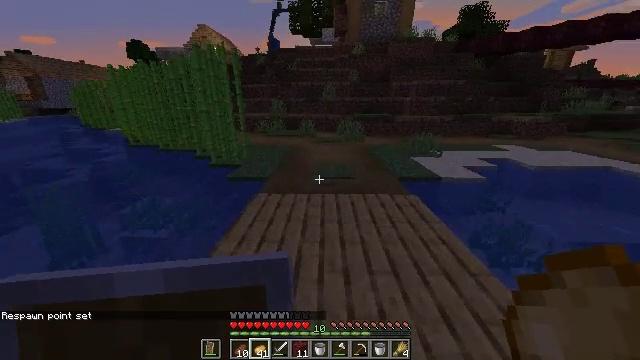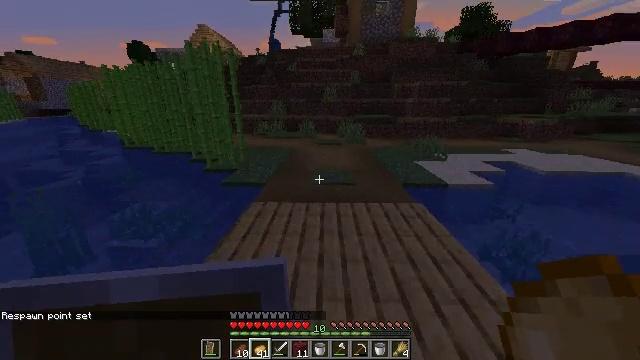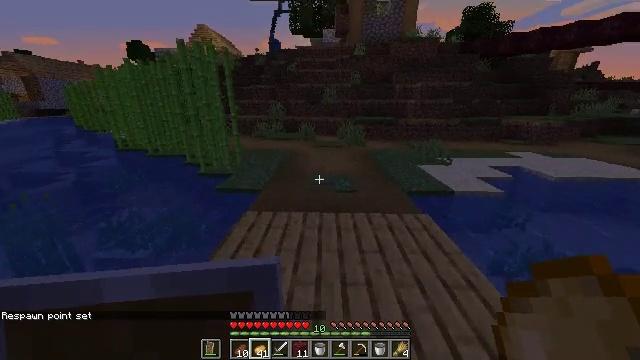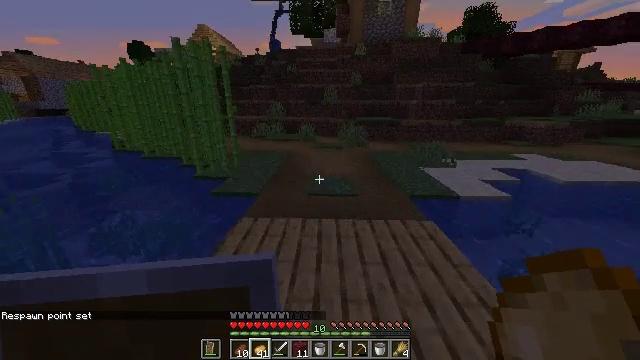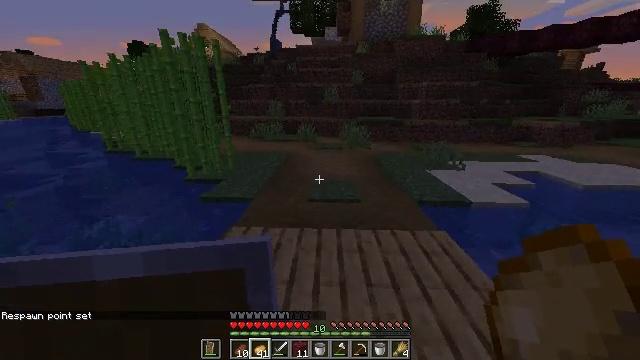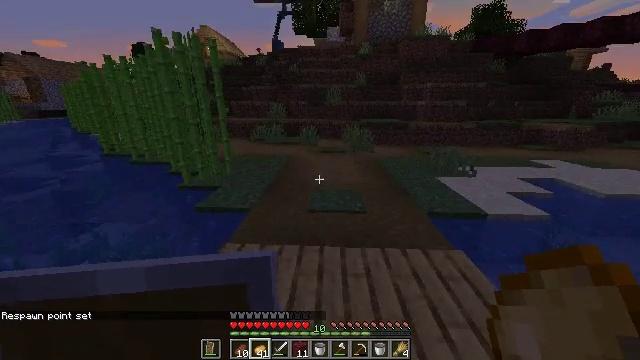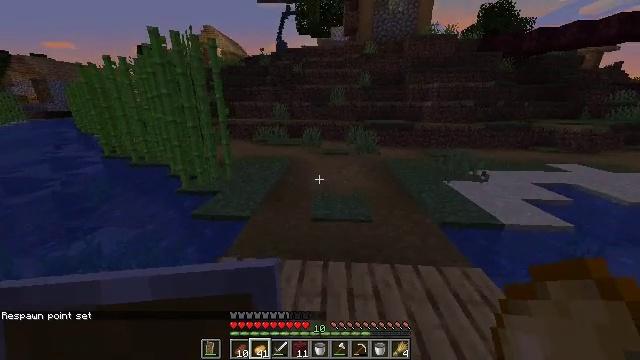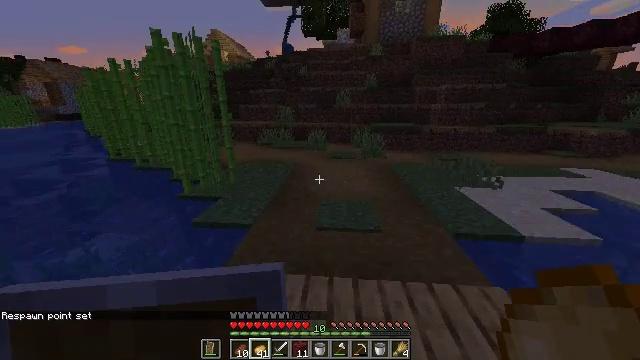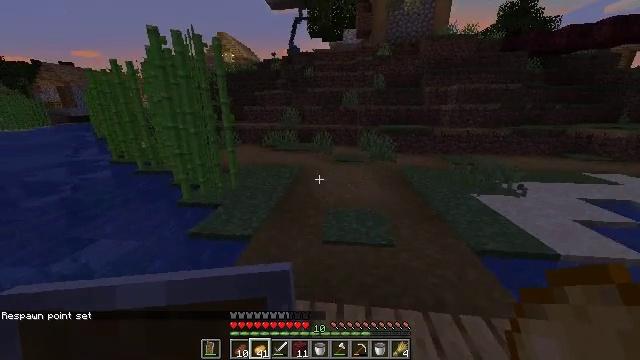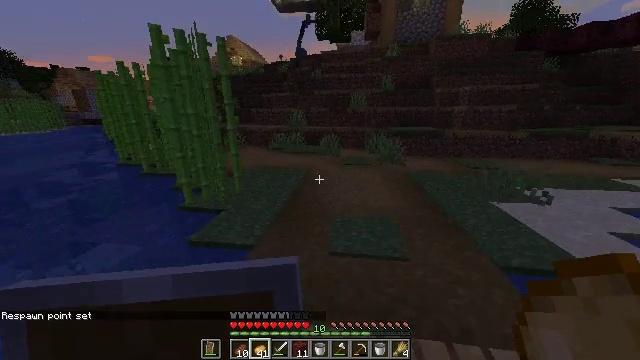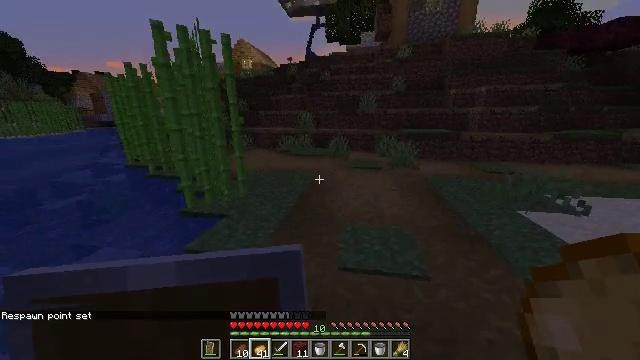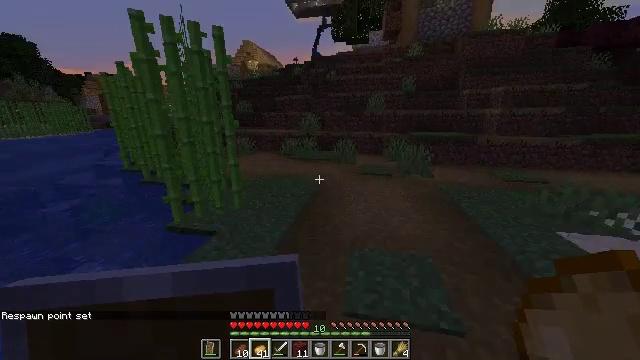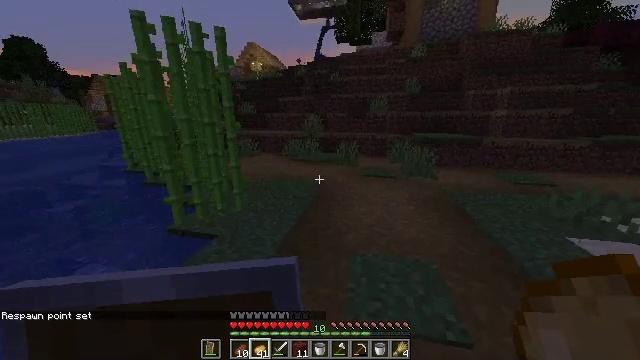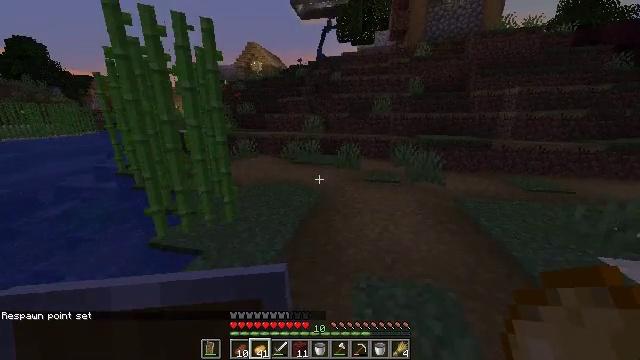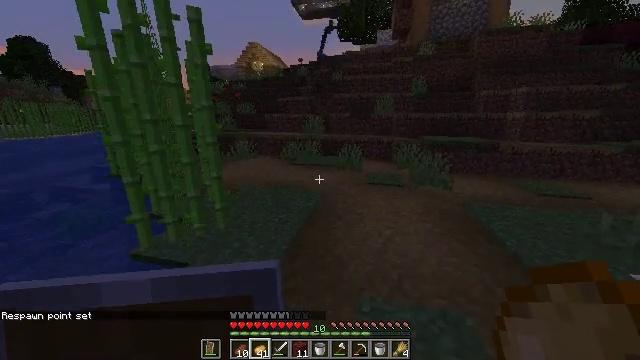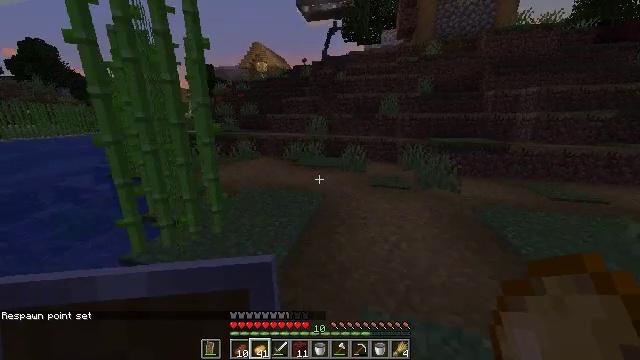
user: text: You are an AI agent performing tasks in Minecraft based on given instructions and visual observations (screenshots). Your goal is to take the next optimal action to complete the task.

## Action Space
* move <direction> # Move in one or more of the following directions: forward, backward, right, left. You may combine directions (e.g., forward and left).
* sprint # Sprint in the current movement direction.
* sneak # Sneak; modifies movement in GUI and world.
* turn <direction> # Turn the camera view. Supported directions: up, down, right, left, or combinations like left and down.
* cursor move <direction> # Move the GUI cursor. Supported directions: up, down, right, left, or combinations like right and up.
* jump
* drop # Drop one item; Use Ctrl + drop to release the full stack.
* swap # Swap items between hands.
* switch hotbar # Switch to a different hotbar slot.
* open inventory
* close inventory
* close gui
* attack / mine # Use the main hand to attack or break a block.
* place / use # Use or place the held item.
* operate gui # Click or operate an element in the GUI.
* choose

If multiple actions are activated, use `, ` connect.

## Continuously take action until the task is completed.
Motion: motion action
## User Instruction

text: Craft an emerald with the available materials.
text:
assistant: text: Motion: move forward
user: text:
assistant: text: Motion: move forward
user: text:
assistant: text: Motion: move forward
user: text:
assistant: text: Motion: move forward
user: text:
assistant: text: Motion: move forward
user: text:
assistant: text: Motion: move forward
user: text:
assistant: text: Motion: move forward, turn left
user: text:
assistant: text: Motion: move forward, turn left
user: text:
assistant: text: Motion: move forward, turn left
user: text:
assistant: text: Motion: move forward, turn left
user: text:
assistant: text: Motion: move forward, turn left
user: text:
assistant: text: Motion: move forward
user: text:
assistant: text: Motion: move forward
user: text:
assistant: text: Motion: move forward
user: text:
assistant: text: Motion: move forward
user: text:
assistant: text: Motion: move forward
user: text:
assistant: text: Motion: move forward, turn left
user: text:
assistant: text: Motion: move forward, turn left
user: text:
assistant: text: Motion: move forward, turn left
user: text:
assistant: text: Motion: move forward, turn left
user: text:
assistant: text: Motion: move forward, turn left
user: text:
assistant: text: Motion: move forward, turn left
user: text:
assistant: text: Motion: move forward, turn left
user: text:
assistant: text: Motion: move forward, turn left
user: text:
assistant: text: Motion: move forward, turn left
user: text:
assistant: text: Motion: move forward, turn left
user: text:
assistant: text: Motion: move forward
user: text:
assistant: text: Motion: move forward
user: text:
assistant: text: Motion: move forward
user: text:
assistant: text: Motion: move forward